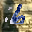
Label: 6